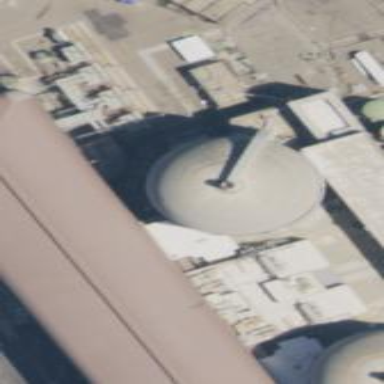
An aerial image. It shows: Power station building.